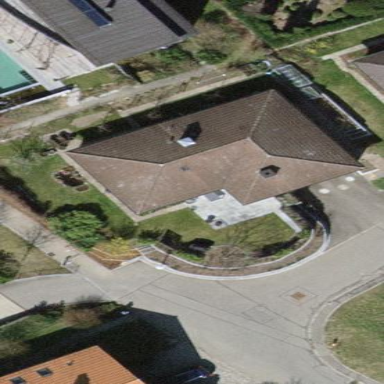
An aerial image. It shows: Detached building with hipped roof shape.